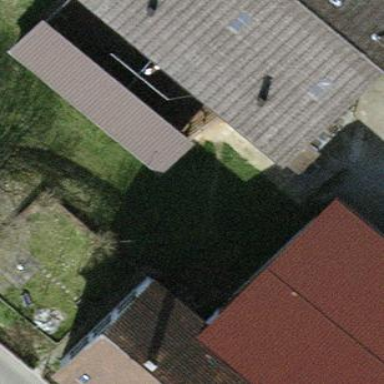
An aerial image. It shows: View of roof of building.